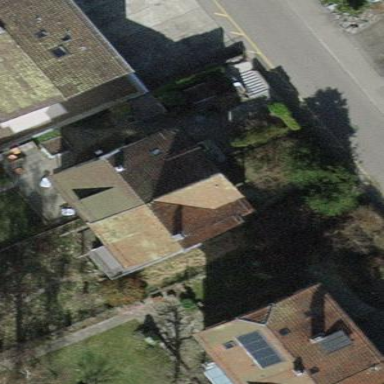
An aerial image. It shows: House with tiled roof.